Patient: sex F, age 58
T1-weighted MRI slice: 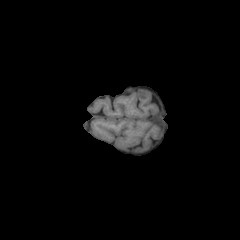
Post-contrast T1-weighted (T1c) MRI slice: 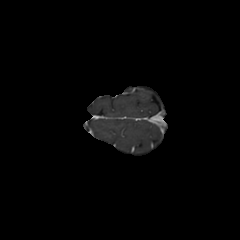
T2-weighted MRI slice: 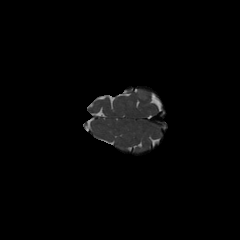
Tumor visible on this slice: yes
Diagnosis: Glioblastoma, IDH-wildtype
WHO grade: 4